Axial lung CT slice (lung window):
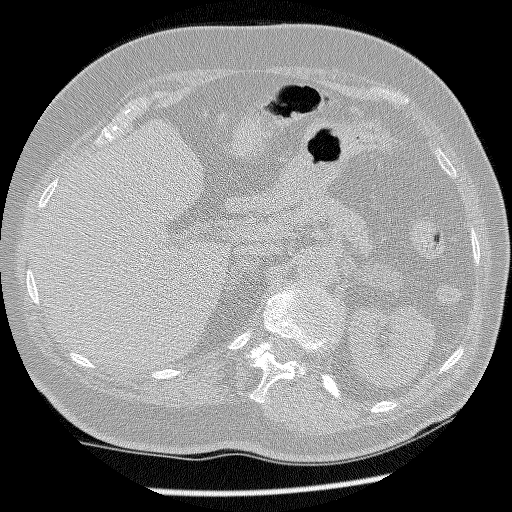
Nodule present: no